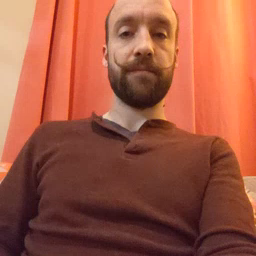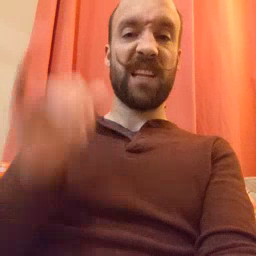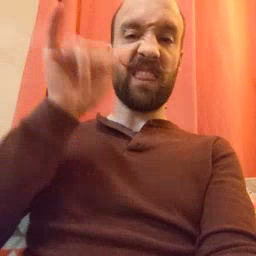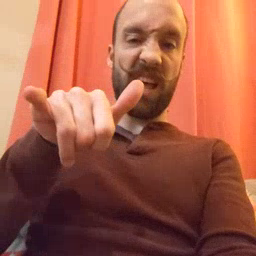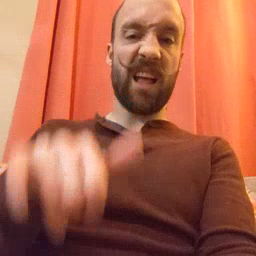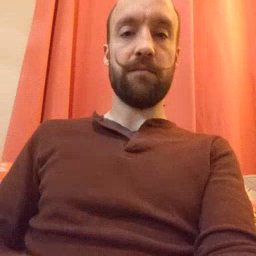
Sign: that